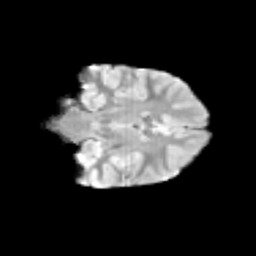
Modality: T2w
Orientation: coronal
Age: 9
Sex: female
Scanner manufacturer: siemens
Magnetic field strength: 3 T
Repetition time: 3.8 s
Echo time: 0.07 s